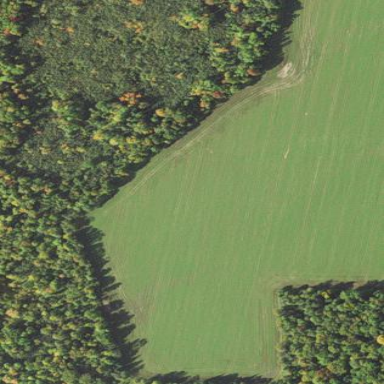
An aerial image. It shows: Serene woodland landscape.